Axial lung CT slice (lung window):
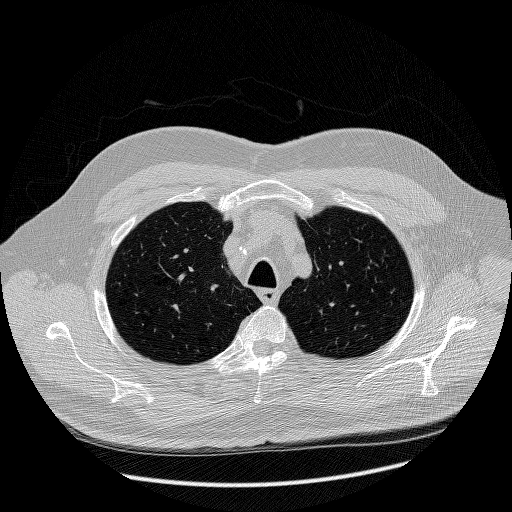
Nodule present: no